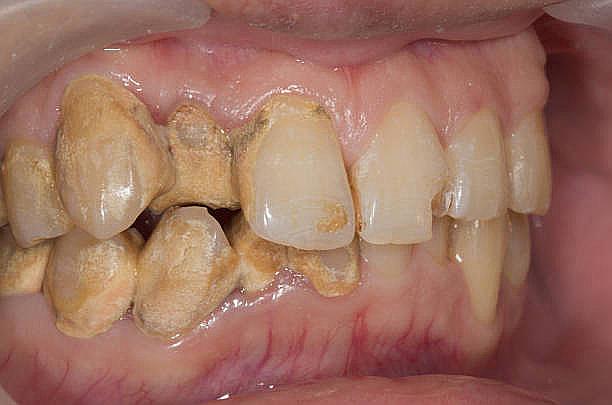
Condition: Gingivitis